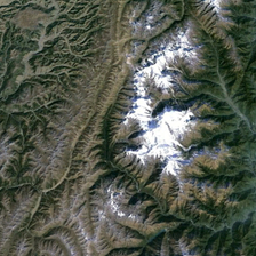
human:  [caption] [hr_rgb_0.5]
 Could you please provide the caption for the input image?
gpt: A tall tree is planted in the part of the mountain.

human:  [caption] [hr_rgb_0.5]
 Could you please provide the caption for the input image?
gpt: Many tall trees are planted in some parts of the mountain.

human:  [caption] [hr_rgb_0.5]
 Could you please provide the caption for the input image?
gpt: There are many tall trees in some parts of the mountain.

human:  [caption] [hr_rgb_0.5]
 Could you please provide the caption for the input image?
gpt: There are many trees on the mountain.

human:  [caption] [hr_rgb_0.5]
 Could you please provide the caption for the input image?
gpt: In some places, many tall trees are planted on the mountain.